Field crop: tomato
Growth stage: 1
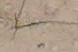
Species: cyperus